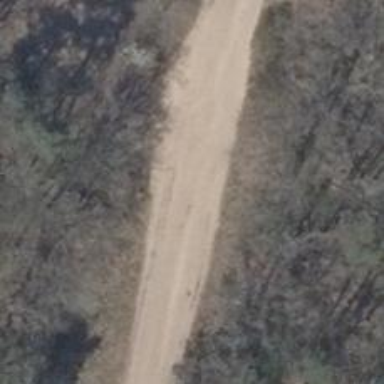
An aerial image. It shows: Sandy track road with grade4 tracktype.